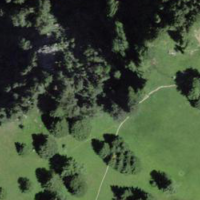
EUNIS habitat code: 43
Species observed at this site:
Nucifraga caryocatactes
Pyrrhula pyrrhula